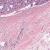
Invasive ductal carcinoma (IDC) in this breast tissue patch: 1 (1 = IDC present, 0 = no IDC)